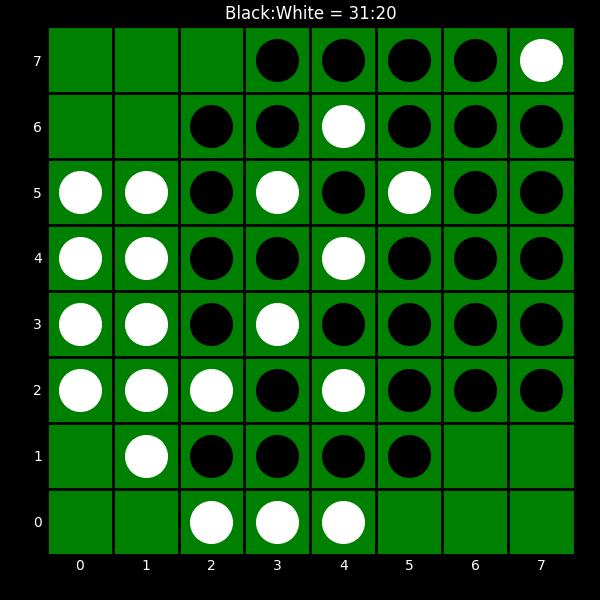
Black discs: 31
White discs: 20